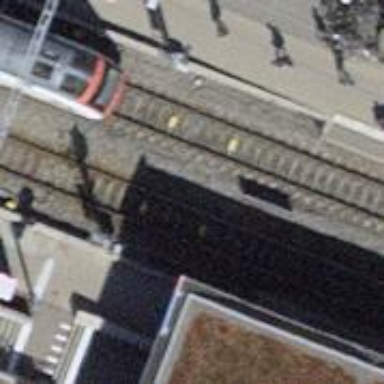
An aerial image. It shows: Railway signal.